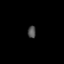
Tissue: lung
Cell type: Fibroblasts
Senescence score: 0.6317
Nuclear area (px): 99
Mean DAPI intensity: 77.838